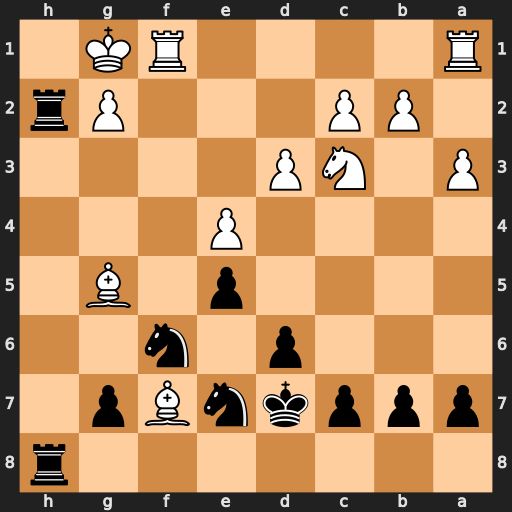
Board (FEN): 7r/pppknBp1/3p1n2/4p1B1/4P3/P1NP4/1PP3Pr/R4RK1
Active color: b
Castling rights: -
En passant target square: -
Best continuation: Ng4 g3 R8h3 Ne2 Rxe2